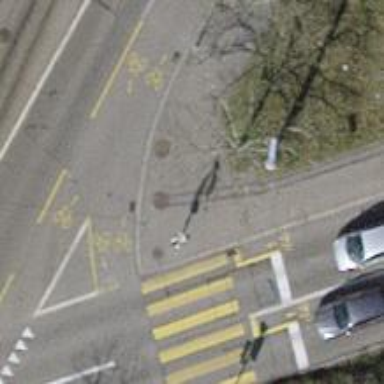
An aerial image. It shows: Traffic signals are in enforcement.